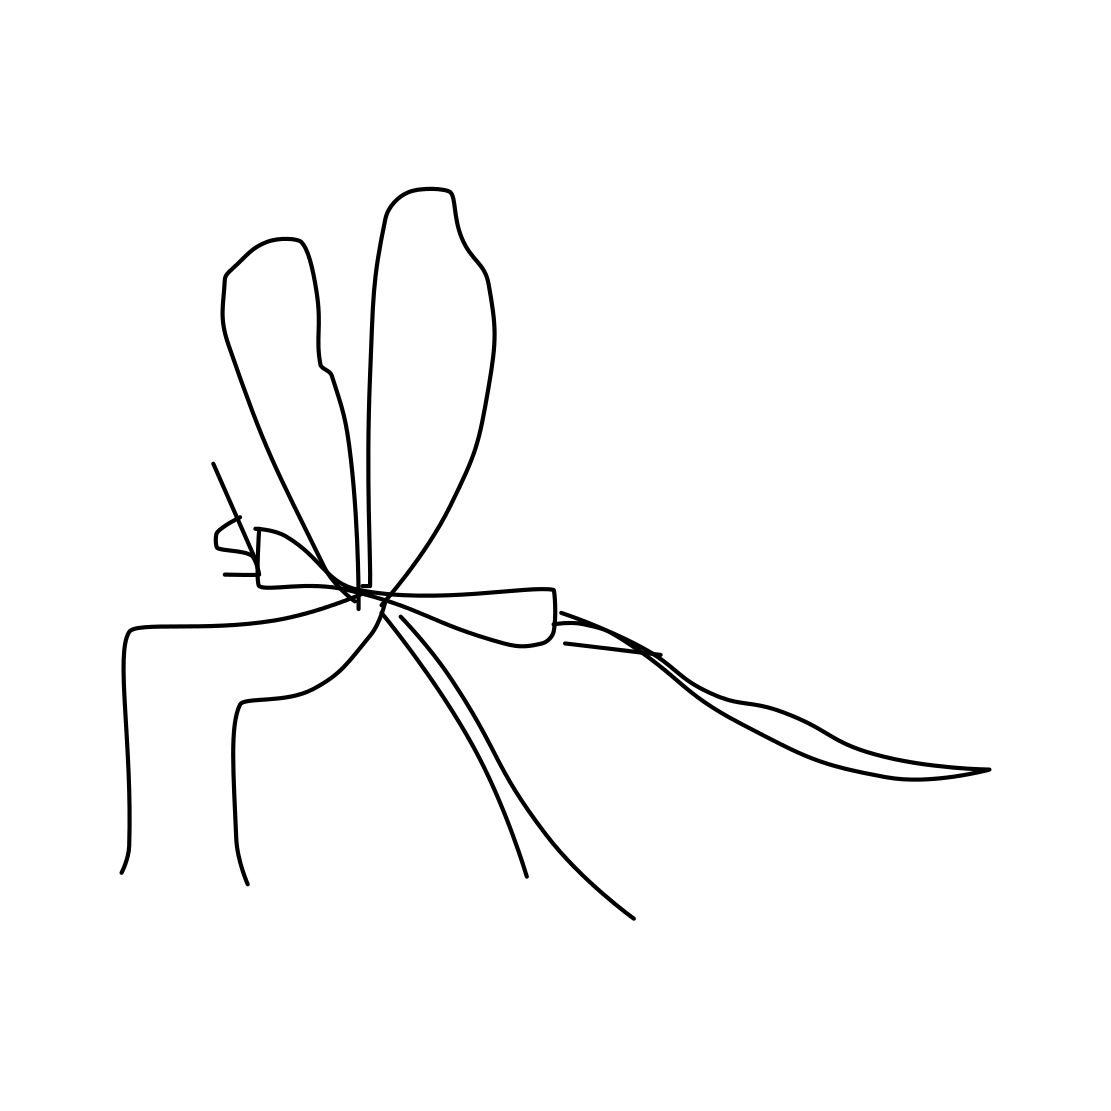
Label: mosquito